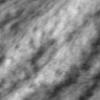
Label: no_change